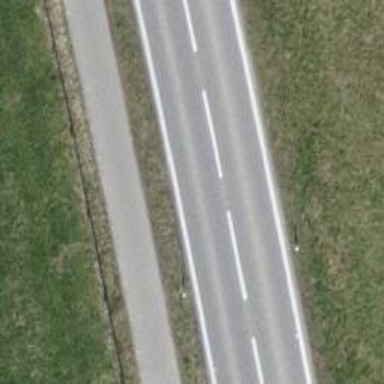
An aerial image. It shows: Asphalt road classified as primary highway.